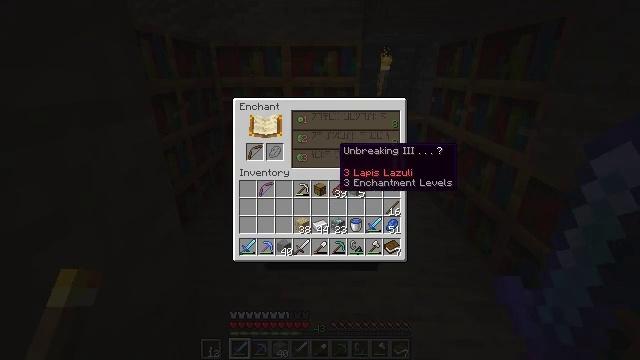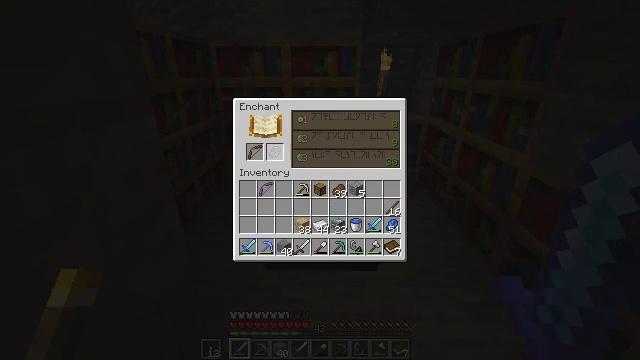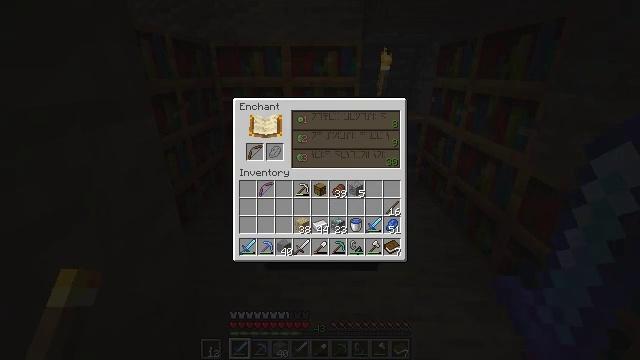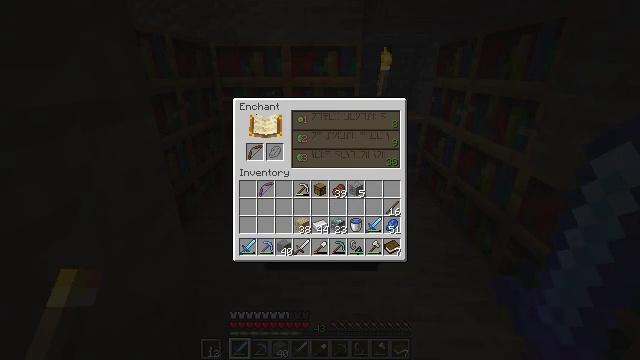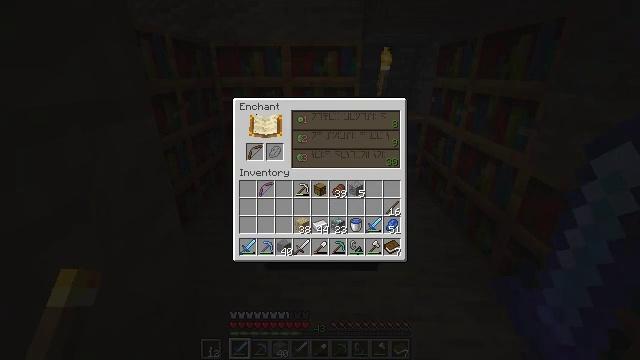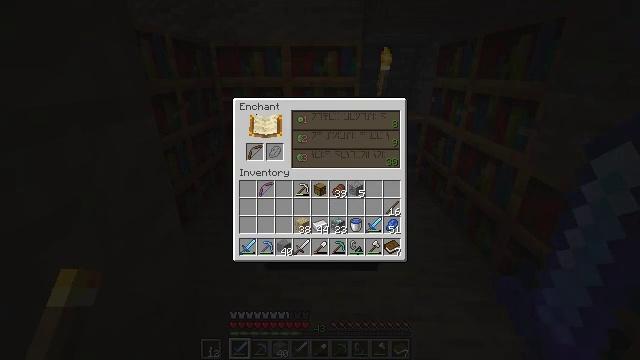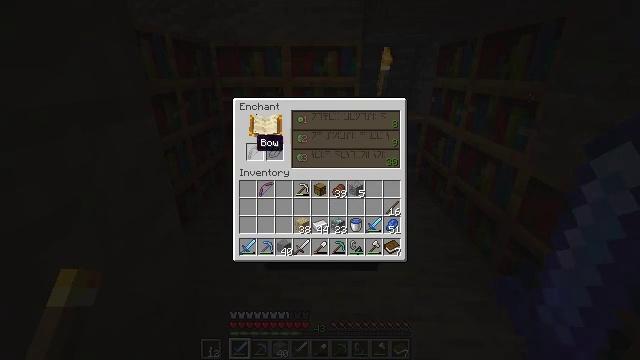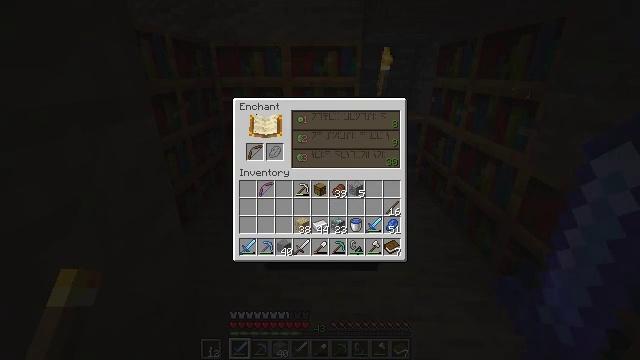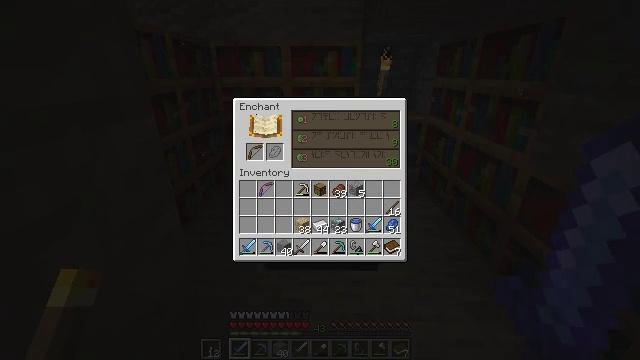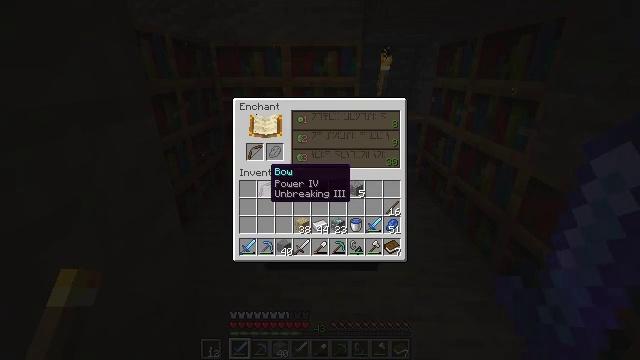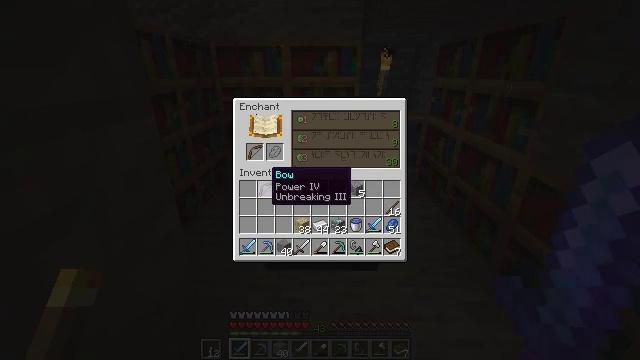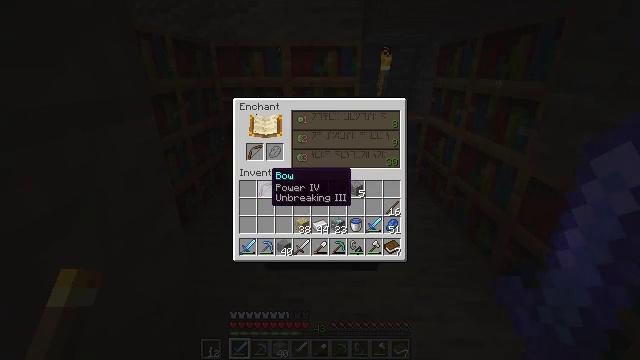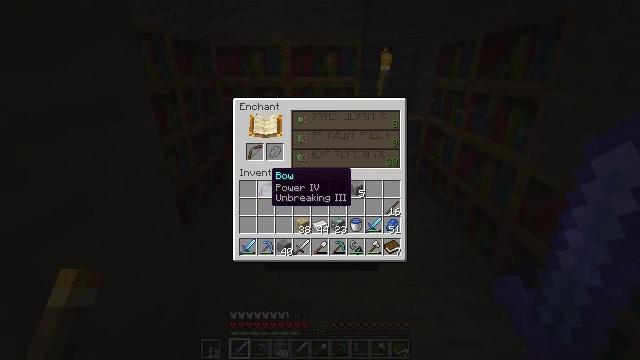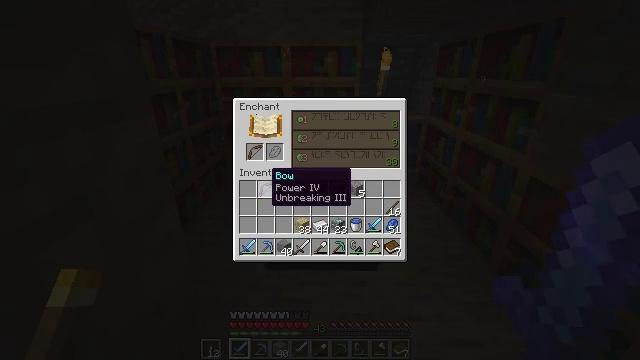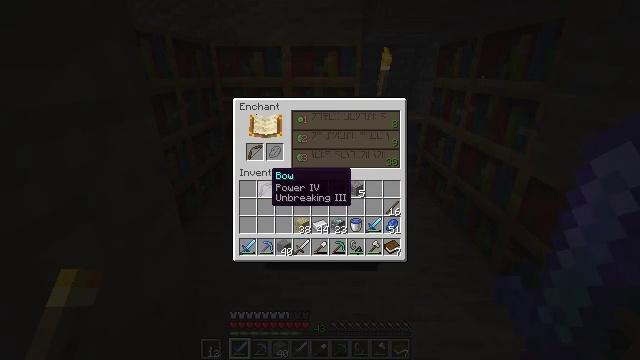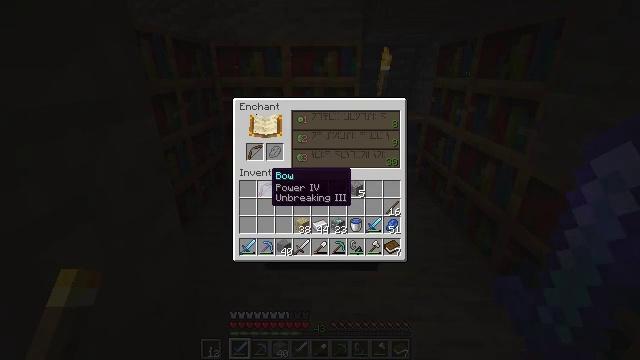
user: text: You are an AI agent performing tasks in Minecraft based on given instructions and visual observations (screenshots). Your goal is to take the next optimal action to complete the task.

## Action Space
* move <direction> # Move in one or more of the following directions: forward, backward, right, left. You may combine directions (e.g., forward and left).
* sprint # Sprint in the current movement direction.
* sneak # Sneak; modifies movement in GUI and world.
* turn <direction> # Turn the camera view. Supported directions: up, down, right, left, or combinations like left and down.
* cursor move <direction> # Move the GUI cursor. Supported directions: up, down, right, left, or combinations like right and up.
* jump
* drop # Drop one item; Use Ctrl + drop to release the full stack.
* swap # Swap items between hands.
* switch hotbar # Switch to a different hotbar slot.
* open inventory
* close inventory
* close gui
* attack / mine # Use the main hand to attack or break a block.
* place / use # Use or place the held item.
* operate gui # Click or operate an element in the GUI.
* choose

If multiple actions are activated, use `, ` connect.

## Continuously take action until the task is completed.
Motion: motion action
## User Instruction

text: Use the crafting table to make a stone slab.
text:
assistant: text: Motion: turn left and up
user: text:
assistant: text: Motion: turn left
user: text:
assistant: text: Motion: no_op
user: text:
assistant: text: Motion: no_op
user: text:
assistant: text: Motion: no_op
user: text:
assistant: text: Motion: no_op
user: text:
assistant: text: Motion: turn down
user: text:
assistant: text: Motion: turn down
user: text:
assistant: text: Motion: no_op
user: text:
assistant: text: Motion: no_op
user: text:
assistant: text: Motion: no_op
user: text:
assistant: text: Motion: no_op
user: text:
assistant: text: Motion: no_op
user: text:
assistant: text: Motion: no_op
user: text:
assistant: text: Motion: no_op
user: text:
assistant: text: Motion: no_op
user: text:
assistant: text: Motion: no_op
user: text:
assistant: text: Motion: no_op
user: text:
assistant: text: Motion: no_op
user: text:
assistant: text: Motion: no_op
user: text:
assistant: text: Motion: no_op
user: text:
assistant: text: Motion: no_op
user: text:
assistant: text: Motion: no_op
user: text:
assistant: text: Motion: no_op
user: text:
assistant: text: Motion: no_op
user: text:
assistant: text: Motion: turn up
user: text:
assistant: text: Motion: turn up
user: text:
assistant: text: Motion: turn up
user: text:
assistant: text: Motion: no_op
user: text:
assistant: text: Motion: no_op